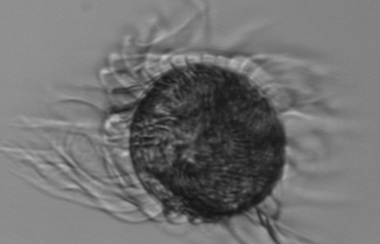
Label: Pelagostrobilidium